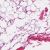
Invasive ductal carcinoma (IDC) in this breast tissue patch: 0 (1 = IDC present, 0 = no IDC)